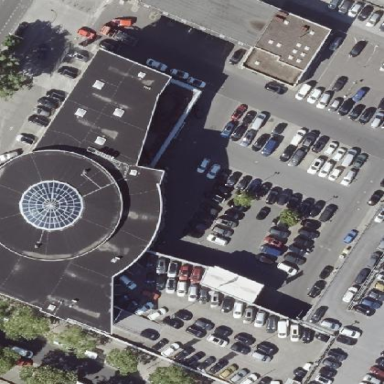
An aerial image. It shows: Retail area.